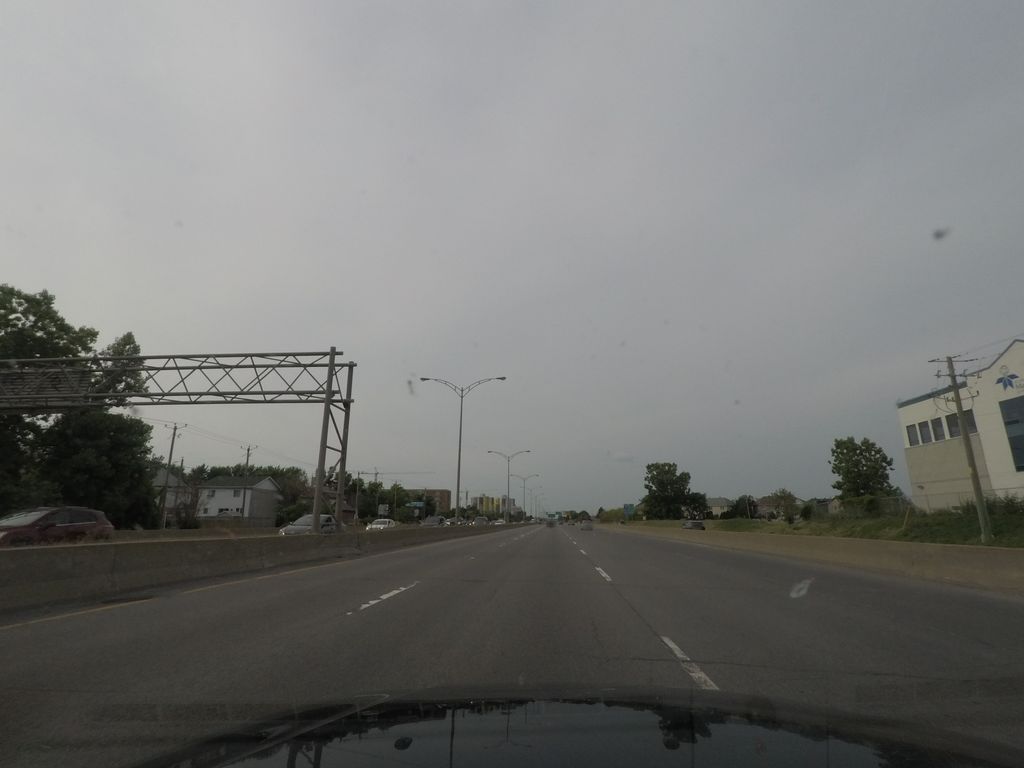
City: montreal